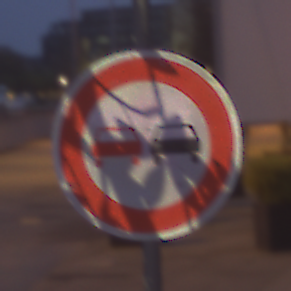
Verkehrszeichen: Ueberholverbot
Umgebung: Outdoor, Urban
Tageszeit: Night
Wetter: PartlyCloudy
Licht: Artificial
Jahreszeit: NotSpecified
Kontrast: HighContrast